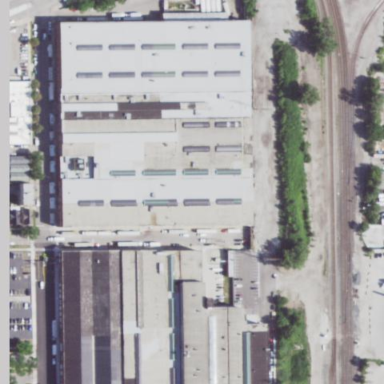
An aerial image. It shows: Industrial building.